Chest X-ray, PA view. Patient: 63 years old, sex M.
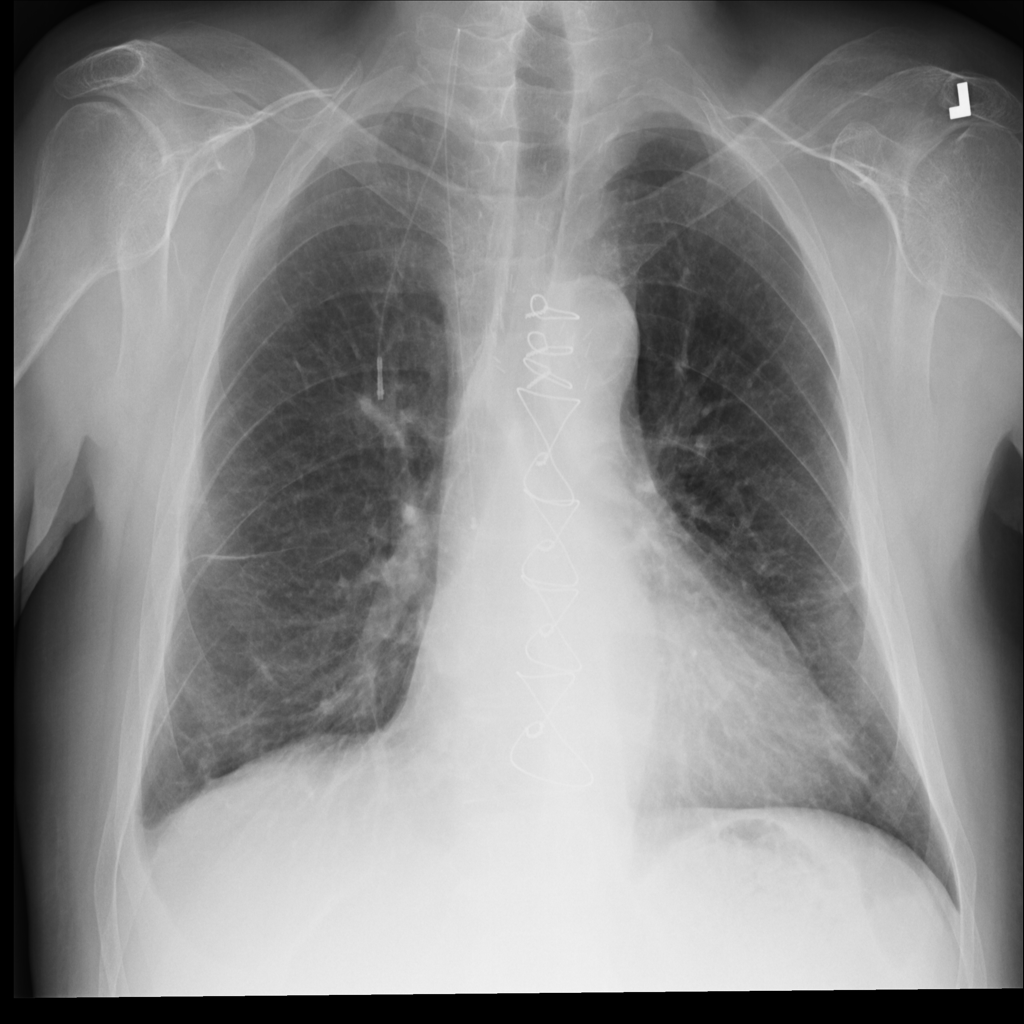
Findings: Atelectasis